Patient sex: M
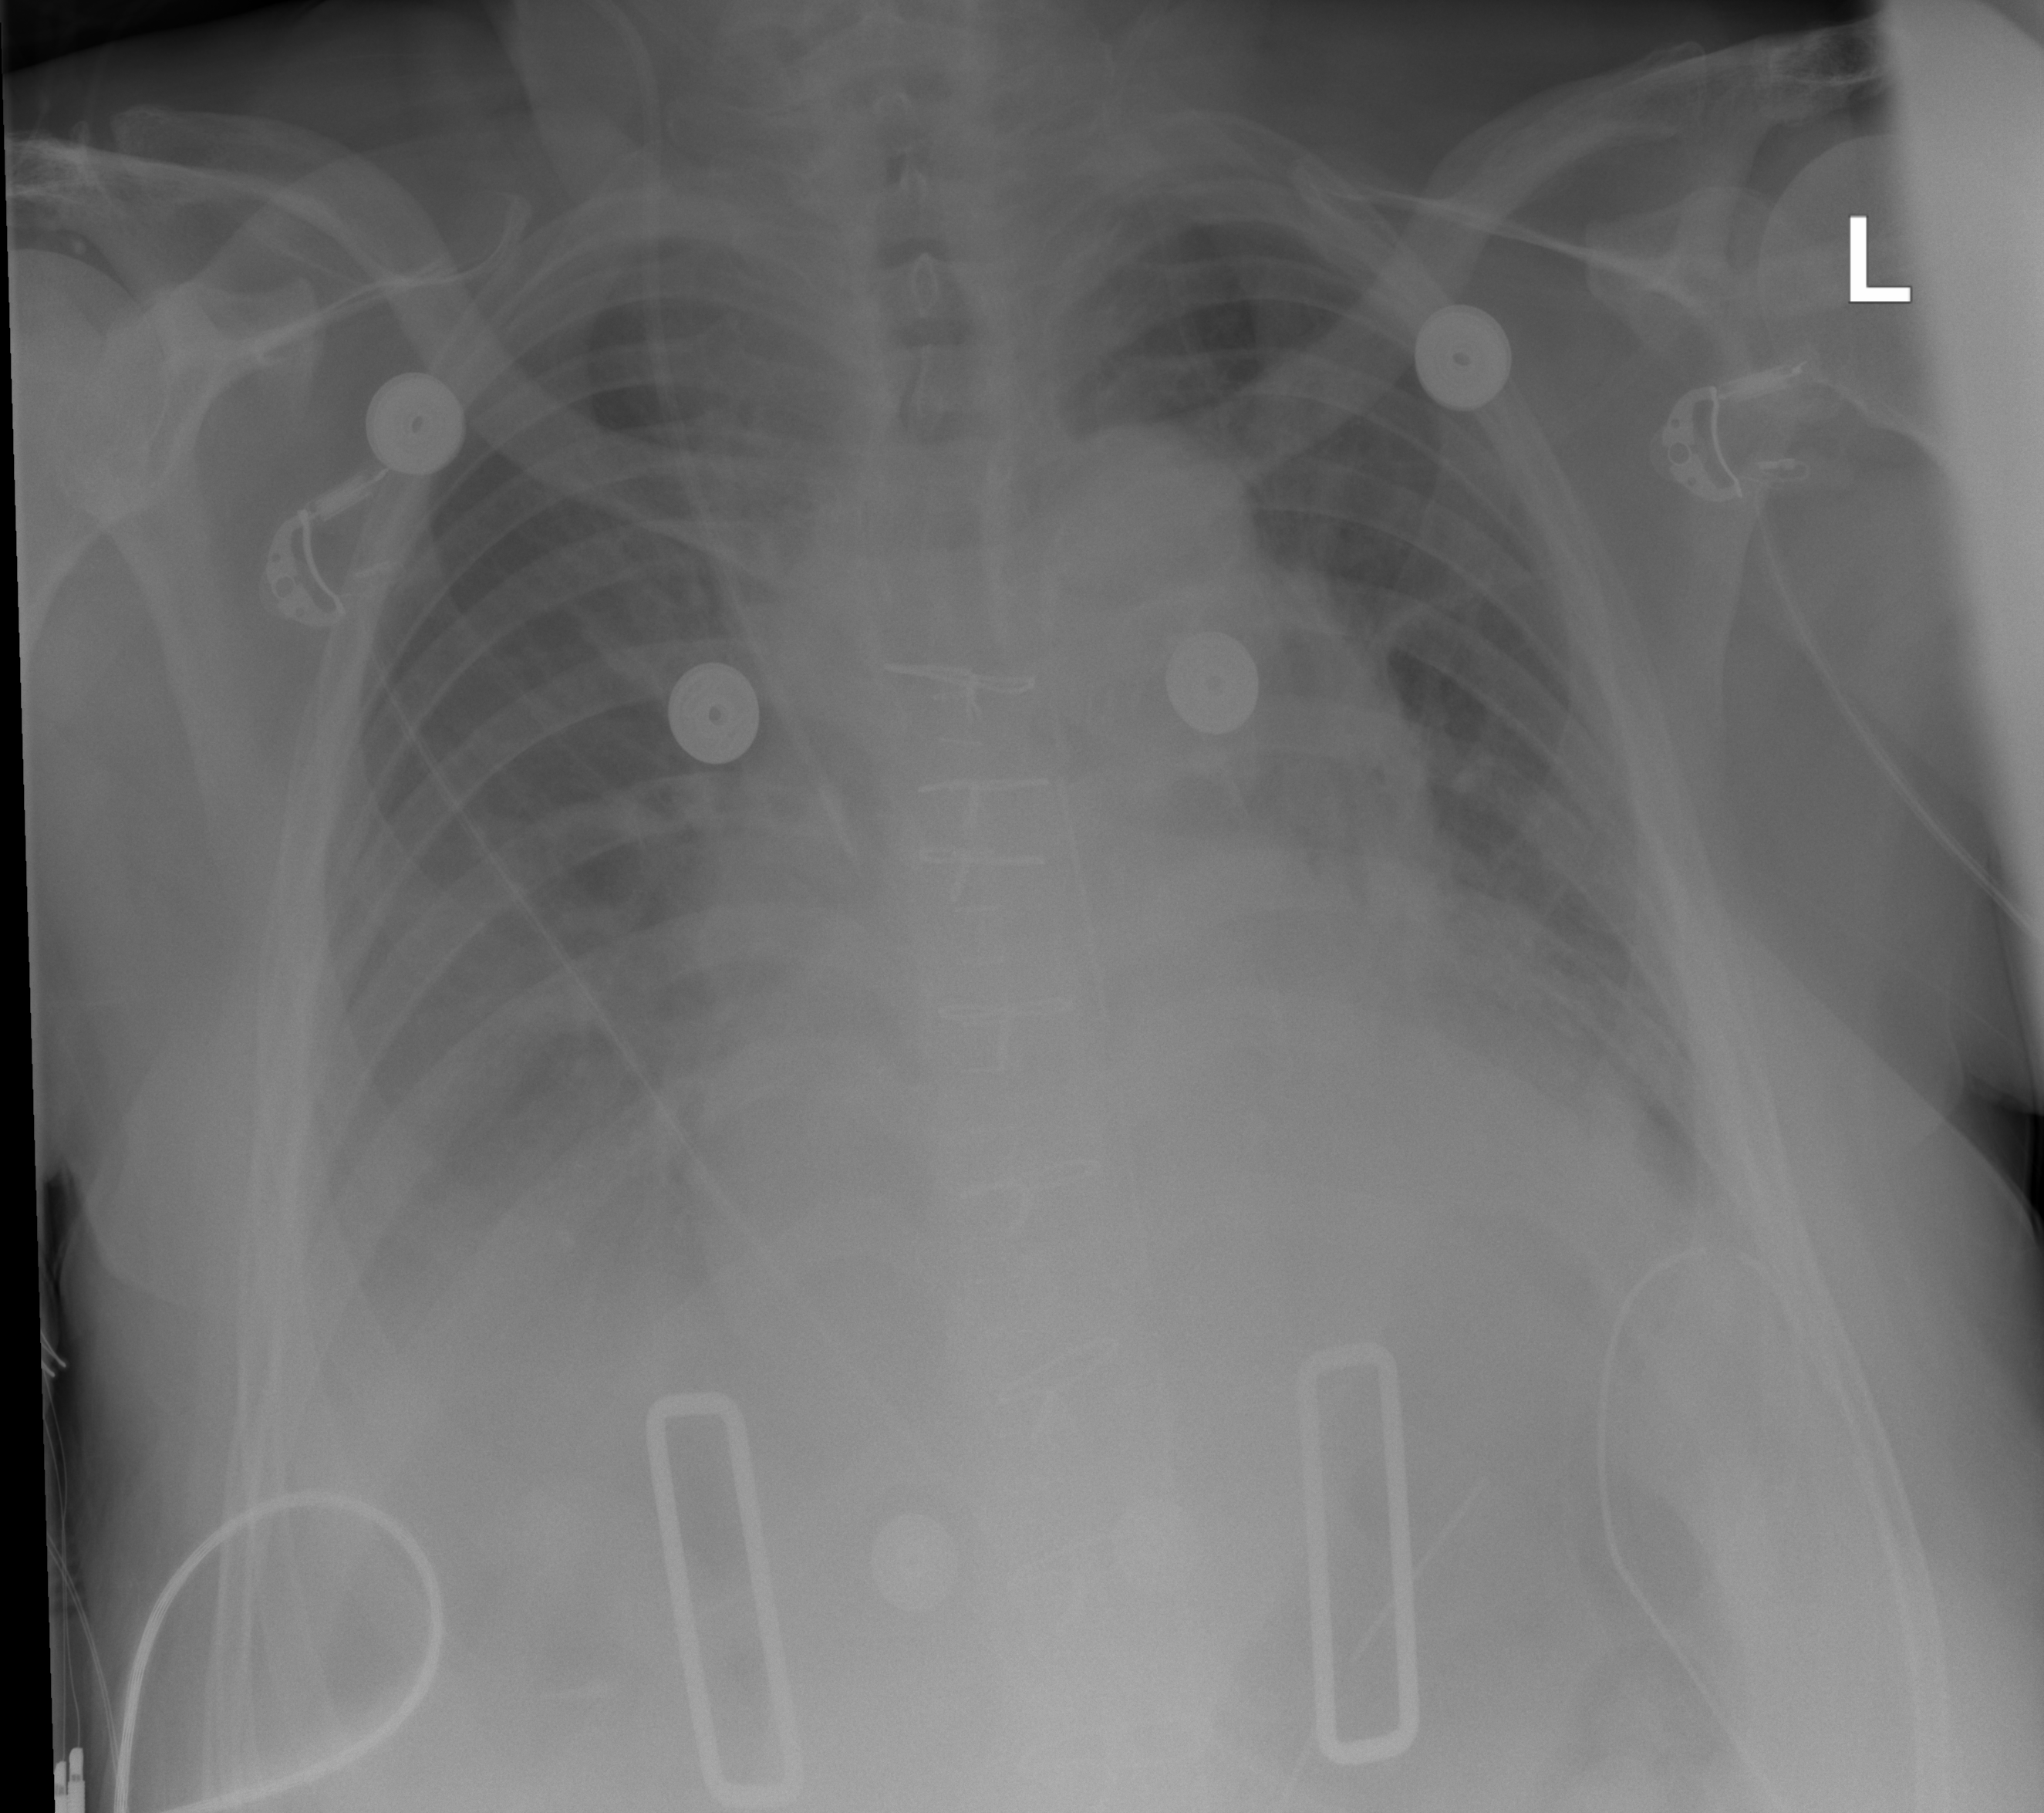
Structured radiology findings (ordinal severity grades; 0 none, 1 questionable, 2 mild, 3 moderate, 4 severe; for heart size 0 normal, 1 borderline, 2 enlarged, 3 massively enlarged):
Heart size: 2
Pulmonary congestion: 2
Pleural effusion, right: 2
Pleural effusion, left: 2
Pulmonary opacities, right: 2
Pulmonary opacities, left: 2
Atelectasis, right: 2
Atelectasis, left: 2